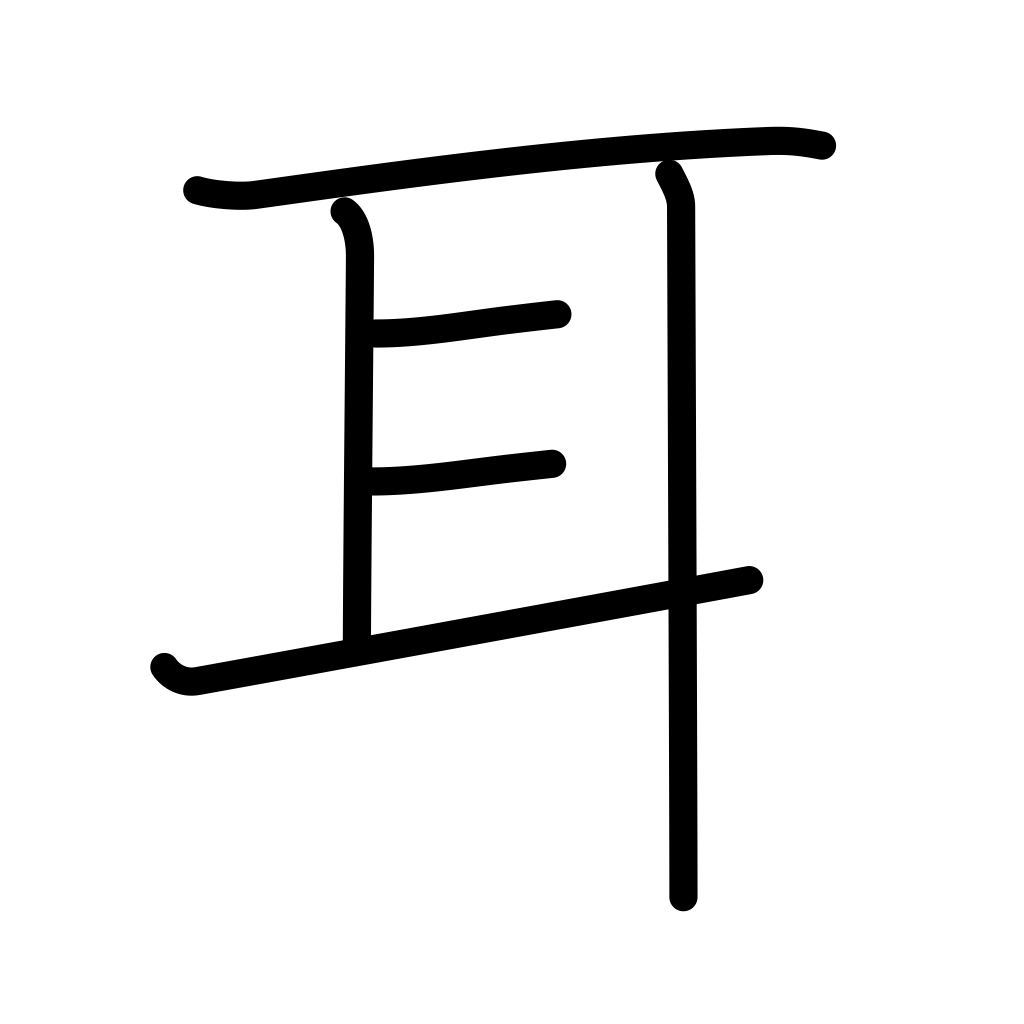
Meaning: ear